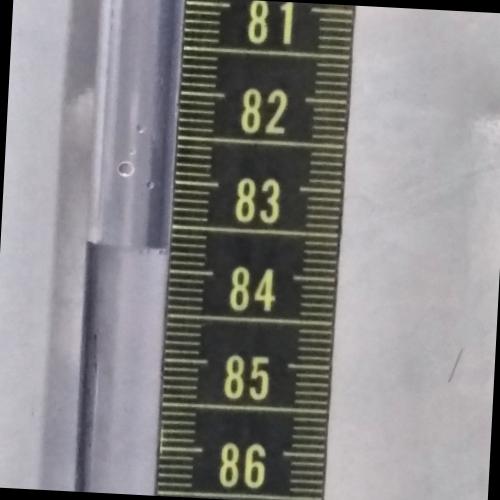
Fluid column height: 83.8 cm